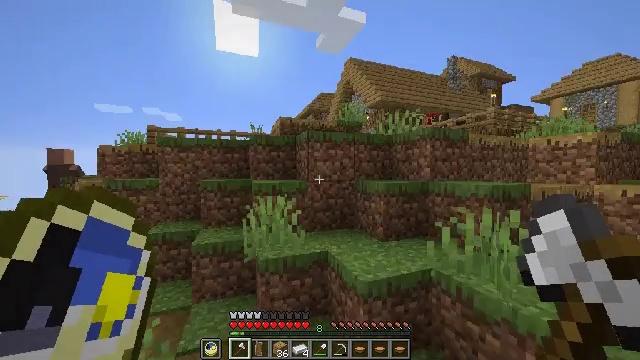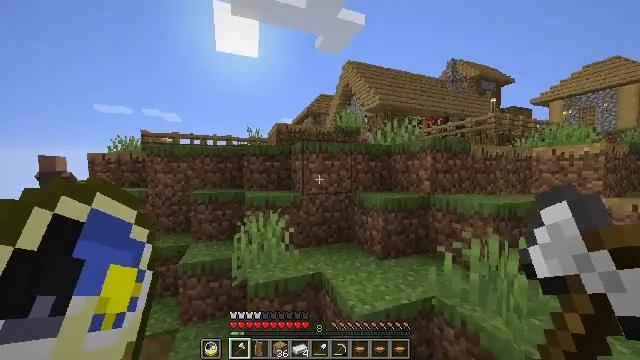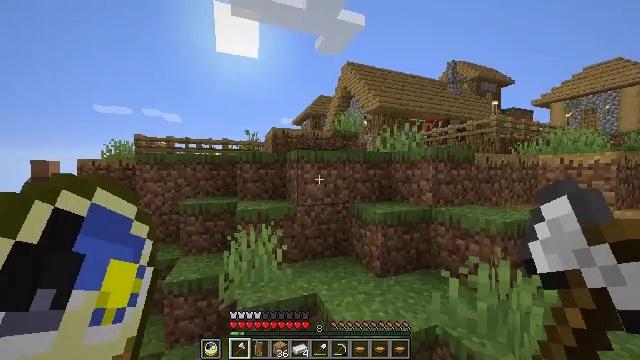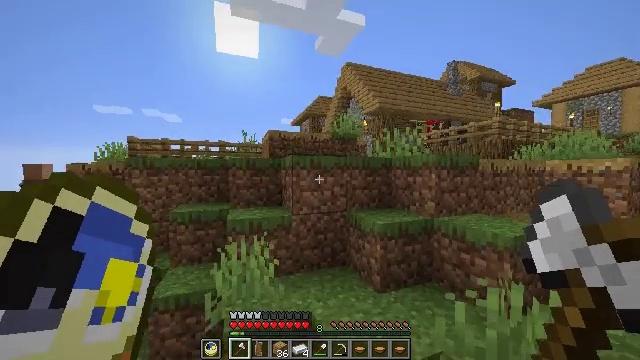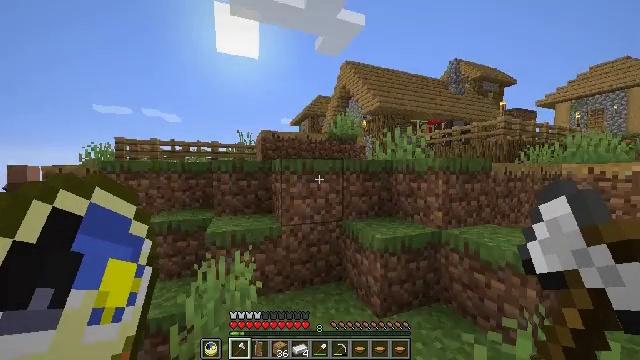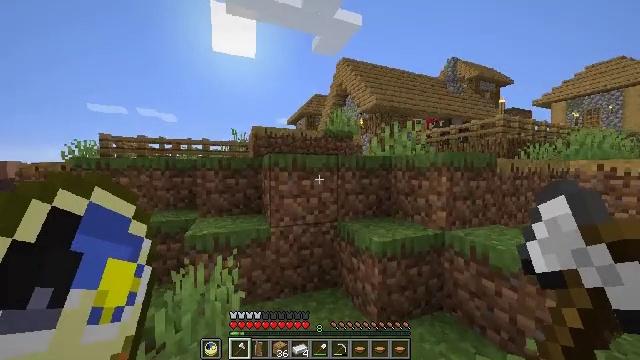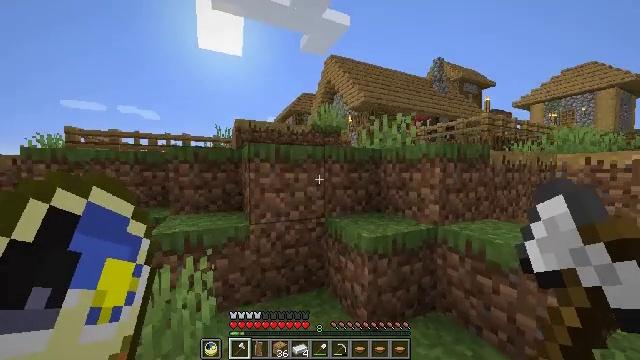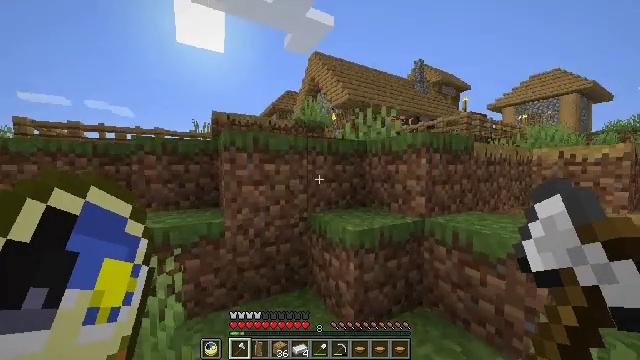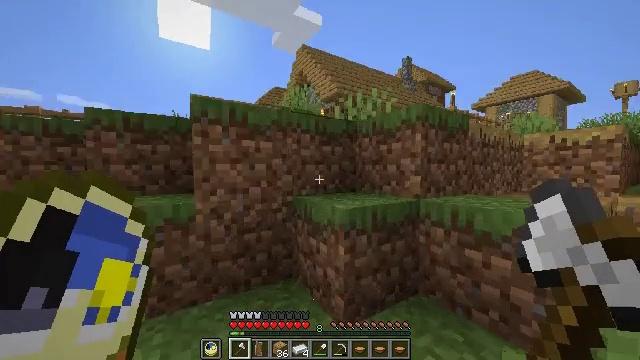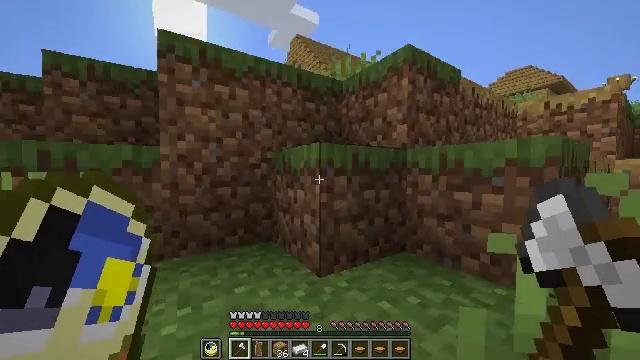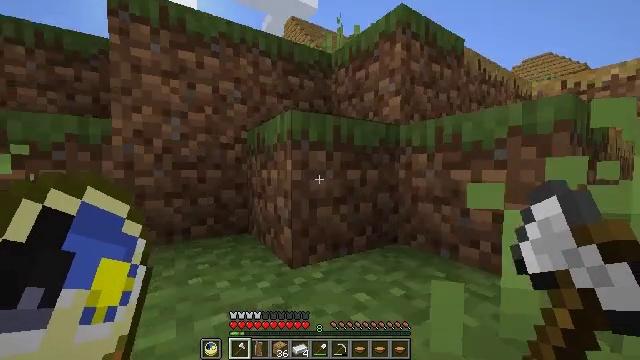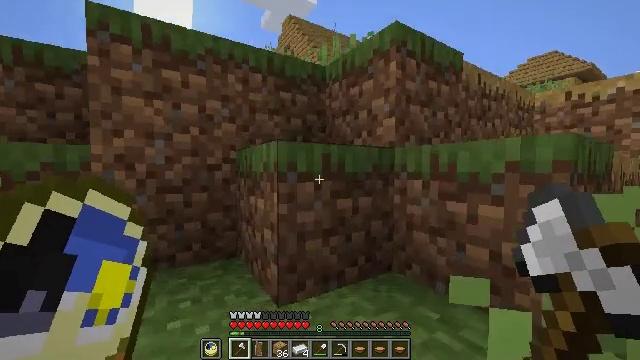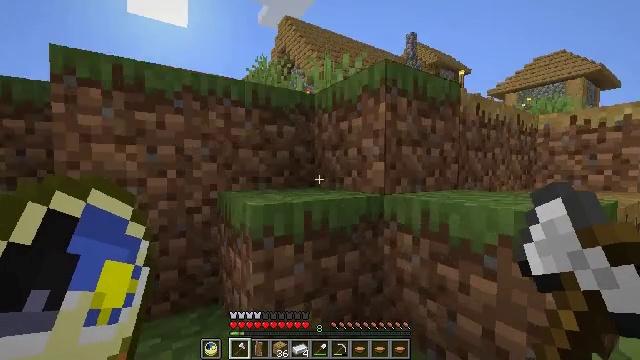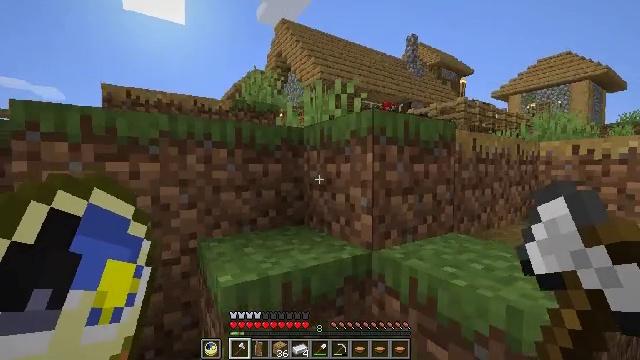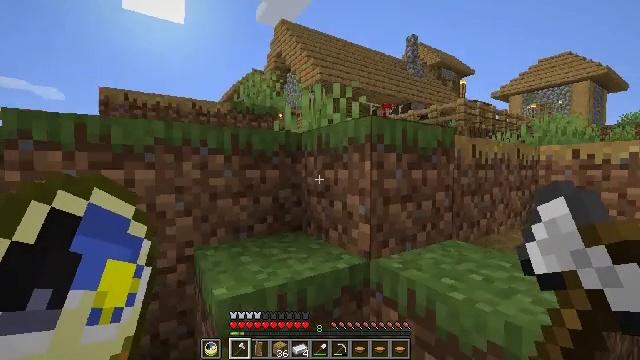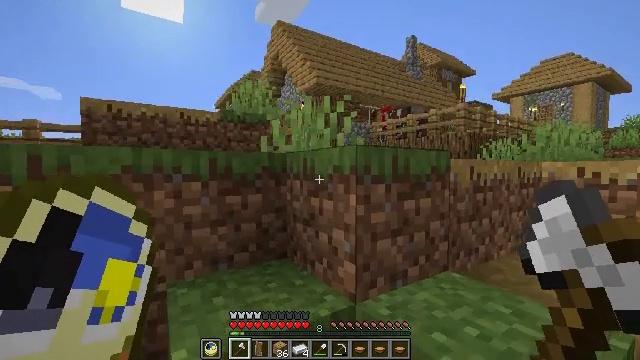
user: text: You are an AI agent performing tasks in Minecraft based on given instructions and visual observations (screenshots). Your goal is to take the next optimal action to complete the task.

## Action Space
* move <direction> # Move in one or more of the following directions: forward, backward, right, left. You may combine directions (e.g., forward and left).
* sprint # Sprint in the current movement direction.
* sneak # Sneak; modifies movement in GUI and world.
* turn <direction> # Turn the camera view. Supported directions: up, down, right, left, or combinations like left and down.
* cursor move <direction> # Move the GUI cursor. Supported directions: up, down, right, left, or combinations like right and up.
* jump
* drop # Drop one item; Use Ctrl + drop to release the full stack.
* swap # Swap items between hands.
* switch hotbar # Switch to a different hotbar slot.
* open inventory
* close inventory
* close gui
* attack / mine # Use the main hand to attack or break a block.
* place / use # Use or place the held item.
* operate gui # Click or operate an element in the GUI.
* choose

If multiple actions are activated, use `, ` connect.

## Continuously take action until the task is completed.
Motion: motion action
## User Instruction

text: Destroy the yellow bed to recycle it.
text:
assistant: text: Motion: move forward, sprint, jump
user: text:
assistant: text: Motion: move forward, sprint, jump
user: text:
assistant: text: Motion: move forward, sprint, jump
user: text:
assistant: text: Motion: move forward, sprint, jump
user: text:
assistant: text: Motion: move forward, sprint, jump
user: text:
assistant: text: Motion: move forward, sprint, turn right, jump
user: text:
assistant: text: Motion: move forward, sprint, turn right, jump
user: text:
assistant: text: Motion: move forward, sprint, turn right, jump
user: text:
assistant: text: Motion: move forward, sprint, jump
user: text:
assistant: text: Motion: move forward, sprint, jump
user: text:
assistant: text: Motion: move forward, sprint, jump
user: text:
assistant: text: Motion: move forward, sprint, jump
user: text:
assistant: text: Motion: move forward, sprint, jump
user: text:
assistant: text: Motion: move forward, sprint, jump
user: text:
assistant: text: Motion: move forward, sprint, jump
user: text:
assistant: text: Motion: move forward, sprint, jump
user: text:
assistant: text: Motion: move forward, sprint, jump
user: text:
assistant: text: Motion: move forward, sprint, turn down, jump
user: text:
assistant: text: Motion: move forward, sprint, turn left, jump
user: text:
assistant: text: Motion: move forward, sprint, turn left and down, jump
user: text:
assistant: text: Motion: move forward, sprint, jump
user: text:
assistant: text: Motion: move forward, sprint, jump
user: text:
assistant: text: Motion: move forward, sprint, jump
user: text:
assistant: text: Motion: move forward, sprint, jump
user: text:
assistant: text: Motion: move forward, sprint, turn down, jump
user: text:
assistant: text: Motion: move forward, sprint, turn left and down, jump
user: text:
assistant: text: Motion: move forward, sprint, turn left and down, jump
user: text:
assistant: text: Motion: move forward, sprint, turn left, jump
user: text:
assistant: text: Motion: move forward, sprint, jump
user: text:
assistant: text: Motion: move forward, sprint, jump